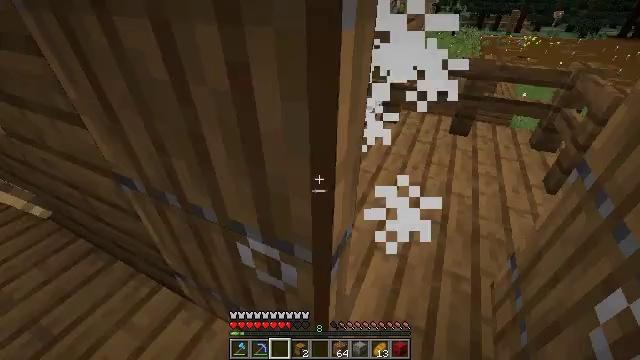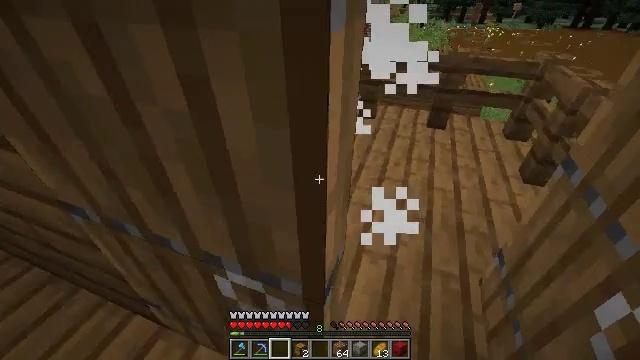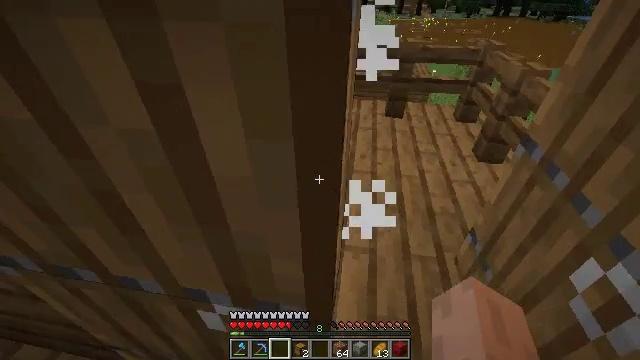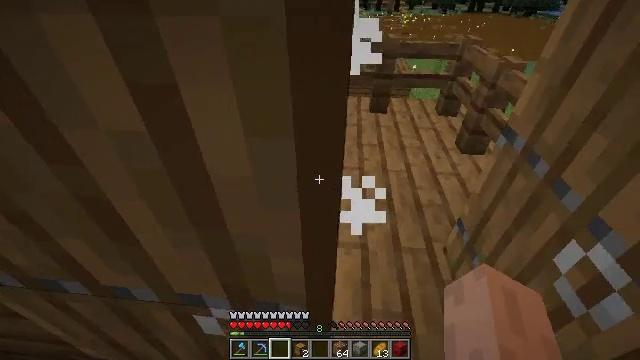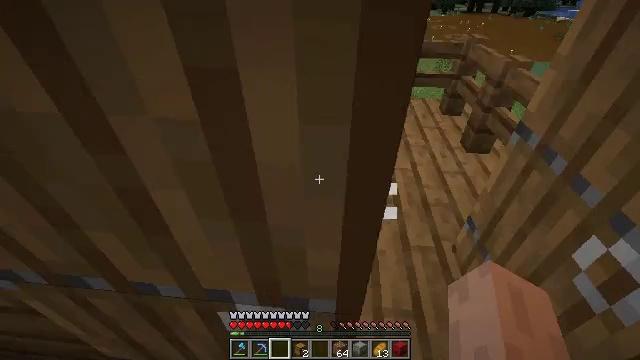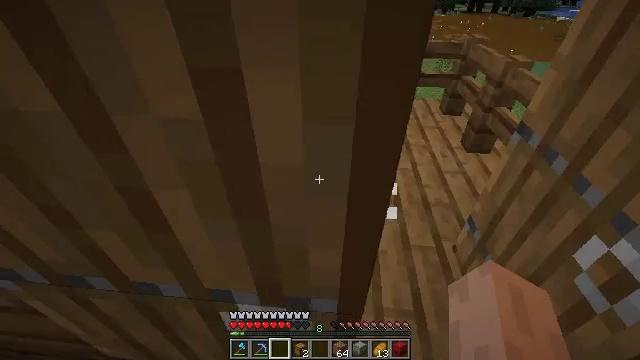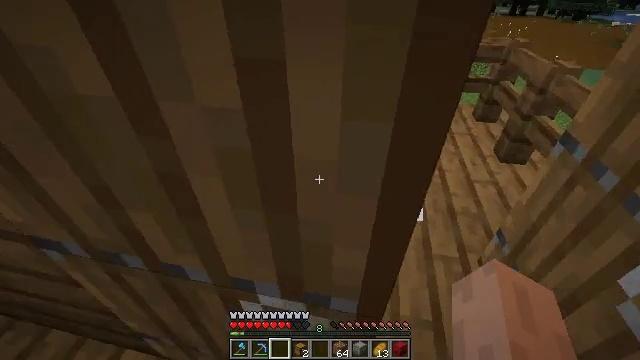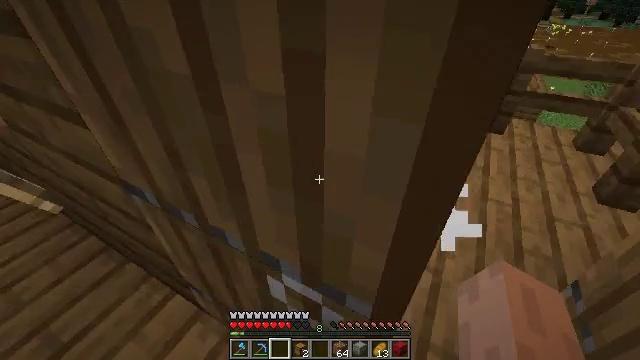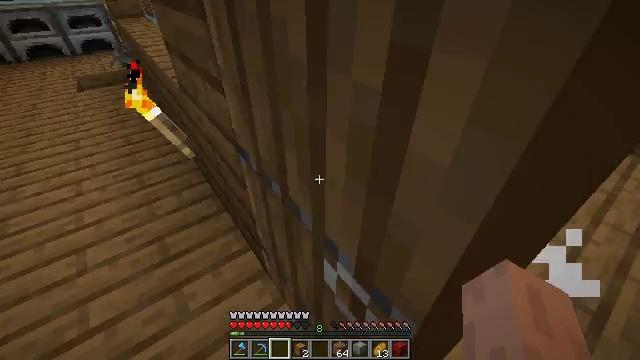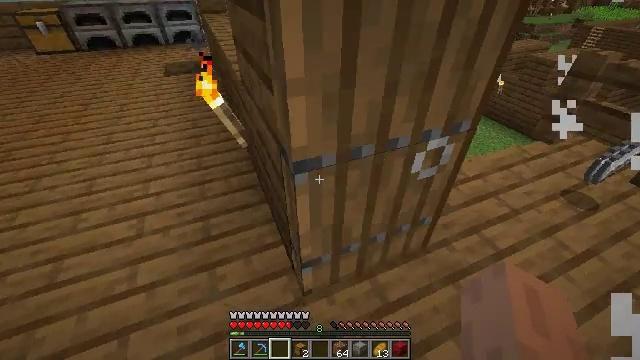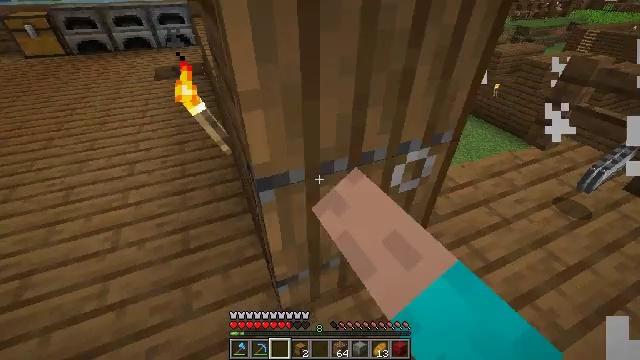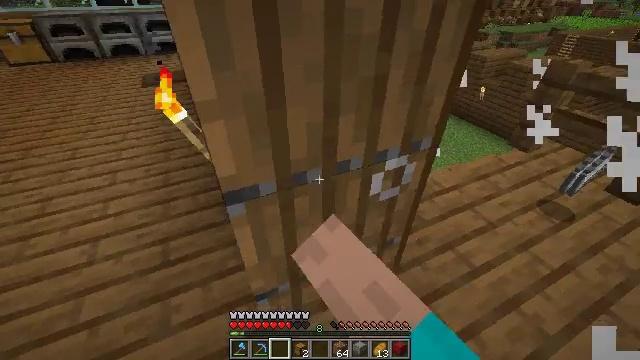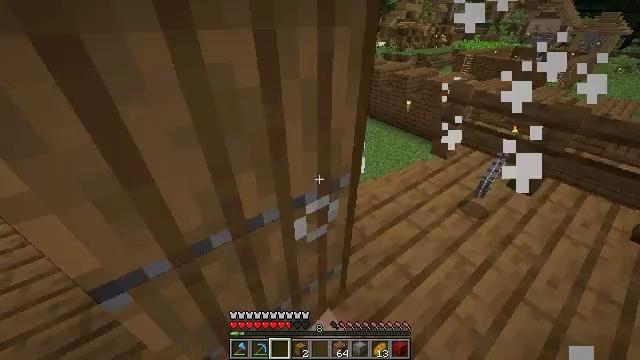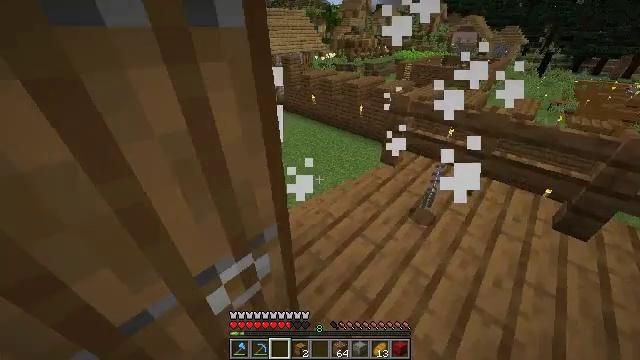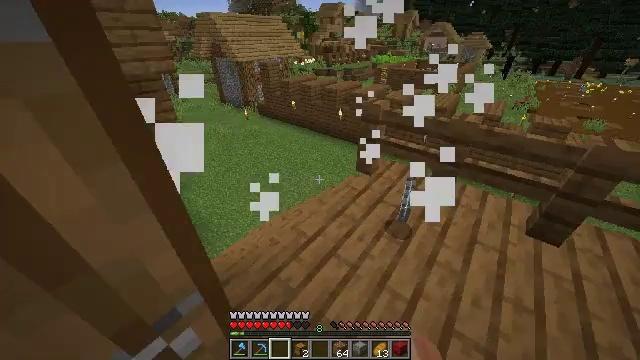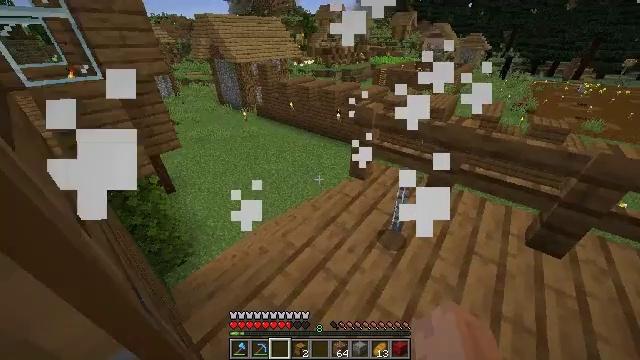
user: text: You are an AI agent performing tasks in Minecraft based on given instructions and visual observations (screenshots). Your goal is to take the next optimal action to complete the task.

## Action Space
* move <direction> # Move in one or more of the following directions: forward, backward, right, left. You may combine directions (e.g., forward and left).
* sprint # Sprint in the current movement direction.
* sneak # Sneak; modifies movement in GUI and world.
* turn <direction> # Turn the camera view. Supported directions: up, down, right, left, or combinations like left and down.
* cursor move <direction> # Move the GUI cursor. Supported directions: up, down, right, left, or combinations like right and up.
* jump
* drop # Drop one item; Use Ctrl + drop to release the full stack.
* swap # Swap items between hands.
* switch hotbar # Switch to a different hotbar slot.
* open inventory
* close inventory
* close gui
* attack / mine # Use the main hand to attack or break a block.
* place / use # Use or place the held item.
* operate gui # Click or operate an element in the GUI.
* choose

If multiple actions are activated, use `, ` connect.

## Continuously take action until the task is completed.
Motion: motion action
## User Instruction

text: Harvest the spruce door from its frame.
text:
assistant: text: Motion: move forward, turn right and down
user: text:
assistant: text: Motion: move forward, sprint, turn right and down
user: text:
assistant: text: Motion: move forward, sprint, turn right
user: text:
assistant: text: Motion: move forward, sprint
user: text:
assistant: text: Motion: move forward, sprint
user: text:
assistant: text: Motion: move forward and move right, sprint, turn left
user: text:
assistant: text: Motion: move forward and move right, sprint, turn left
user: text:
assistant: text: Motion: move forward and move right, sprint, turn left
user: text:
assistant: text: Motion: move forward and move right, sprint, turn left, use / place
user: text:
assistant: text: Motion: move forward and move right, sprint, use / place
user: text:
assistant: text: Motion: move forward and move right, sprint, turn right
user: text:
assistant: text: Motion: move forward and move right, sprint, turn right and up
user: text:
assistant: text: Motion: move forward and move right, sprint, turn right and up
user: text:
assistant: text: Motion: move forward and move right, sprint, turn right
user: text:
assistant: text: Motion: move forward and move right, sprint
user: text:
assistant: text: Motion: move forward and move right, sprint, turn left and down
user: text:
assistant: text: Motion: move forward and move right, sprint, turn left and down
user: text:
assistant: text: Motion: move forward and move right, sprint, turn left
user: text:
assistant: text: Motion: move forward and move right, sprint, turn left
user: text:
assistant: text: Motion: move forward and move right, sprint
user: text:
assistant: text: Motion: move forward and move right, sprint
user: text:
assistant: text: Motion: move forward, turn left
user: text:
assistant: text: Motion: turn left and up
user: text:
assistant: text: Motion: move forward, turn left and up
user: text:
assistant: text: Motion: move forward, sprint, turn left and up
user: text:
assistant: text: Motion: move forward, sprint, turn right and up
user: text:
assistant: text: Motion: move forward, sprint
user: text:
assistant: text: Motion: move forward, sprint, turn right and up
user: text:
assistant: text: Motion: move forward, sprint, turn right
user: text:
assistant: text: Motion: move forward, sprint, turn right and down